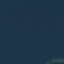
Label: SeaLake